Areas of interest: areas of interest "Soccer Field"
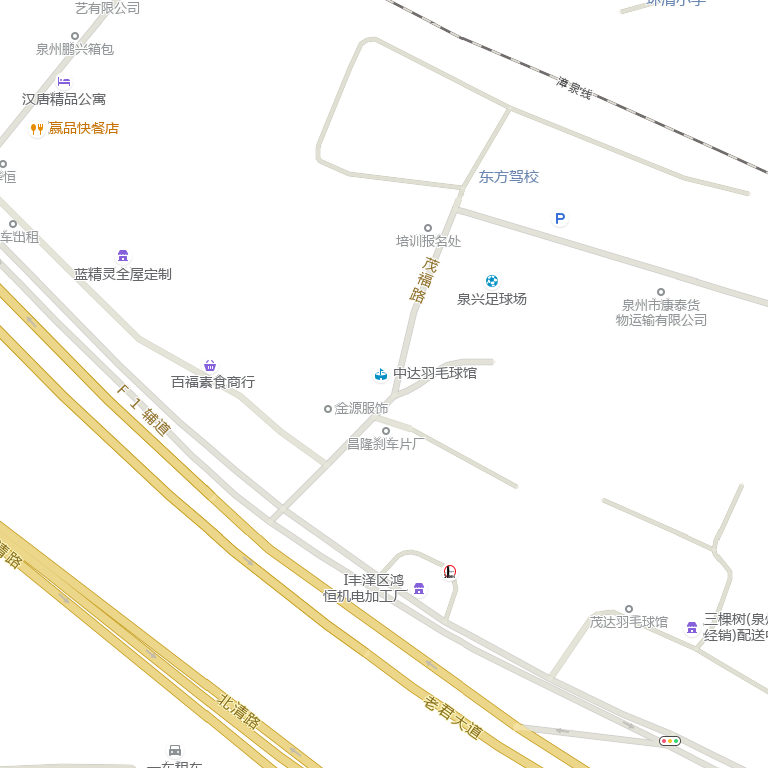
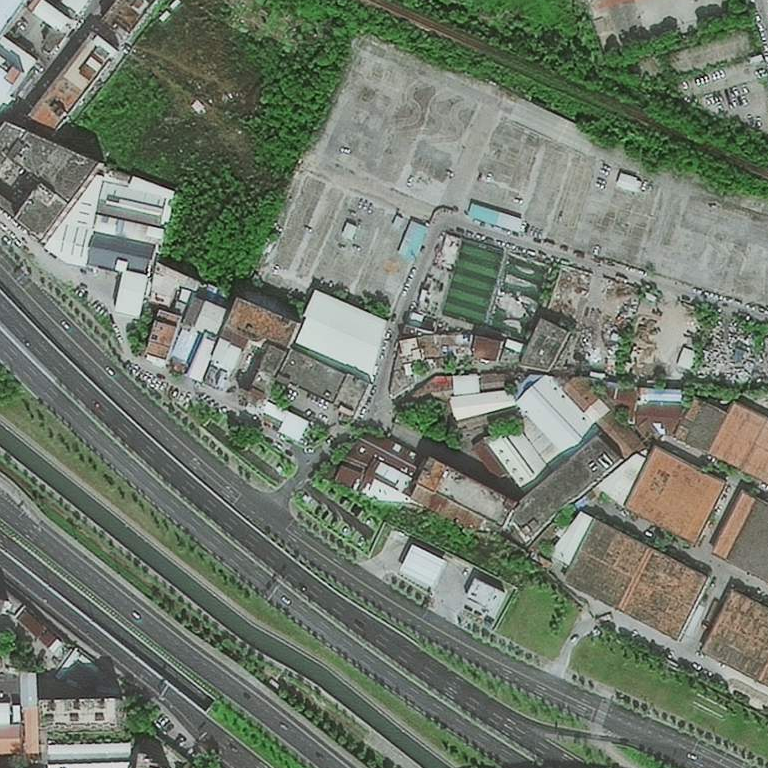